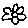
Label: flower